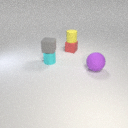
small red rubber cube behind large purple rubber sphere